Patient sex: M
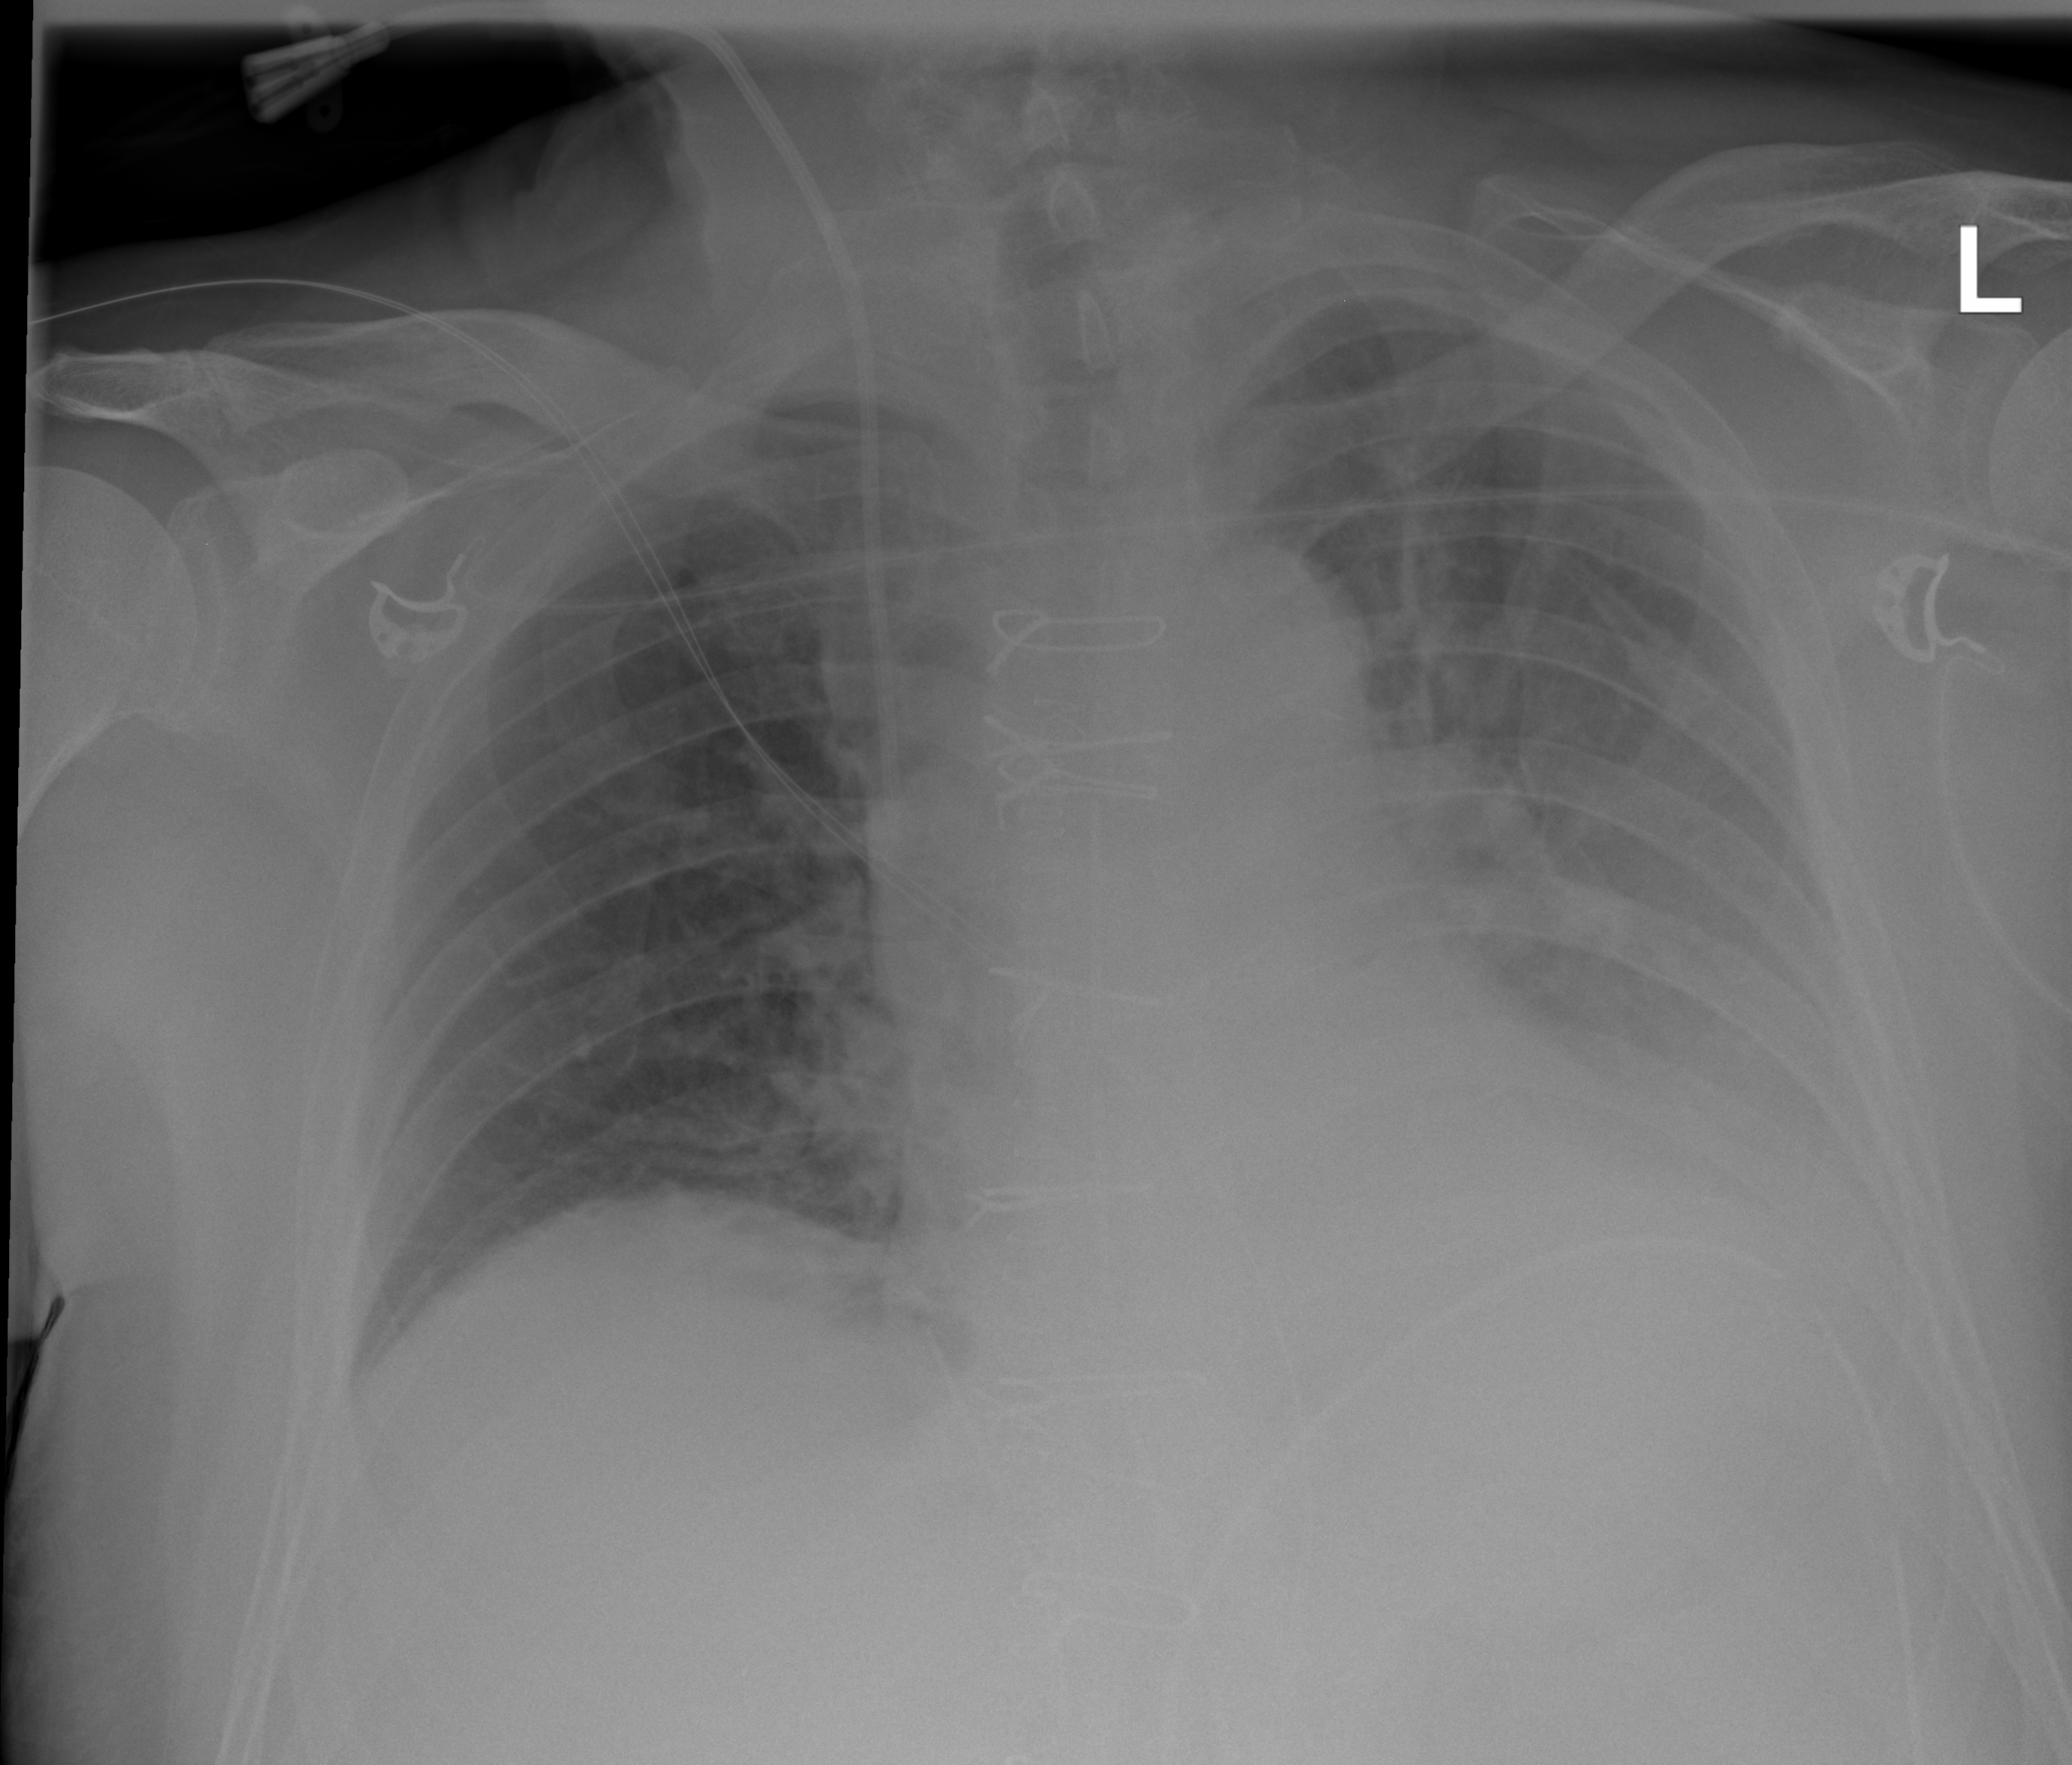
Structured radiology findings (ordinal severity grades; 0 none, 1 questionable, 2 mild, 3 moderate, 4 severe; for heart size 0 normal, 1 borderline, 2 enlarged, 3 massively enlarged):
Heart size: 2
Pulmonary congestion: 1
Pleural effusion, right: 0
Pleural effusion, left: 3
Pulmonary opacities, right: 2
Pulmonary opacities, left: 2
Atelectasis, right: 2
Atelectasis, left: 2